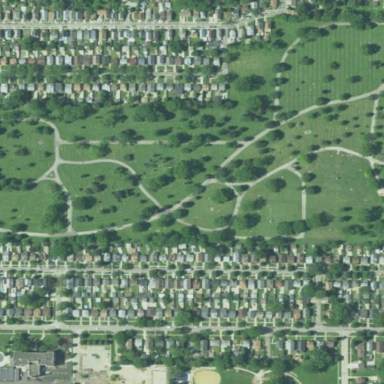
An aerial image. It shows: Cemetery.